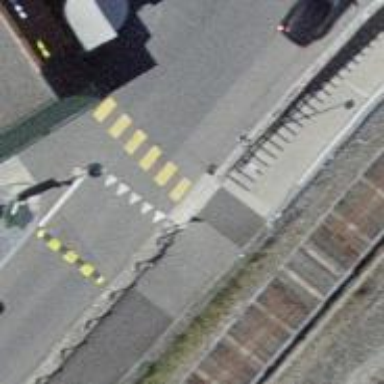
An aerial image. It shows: Uncontrolled zebra crossing with yellow markings.